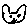
Label: cat